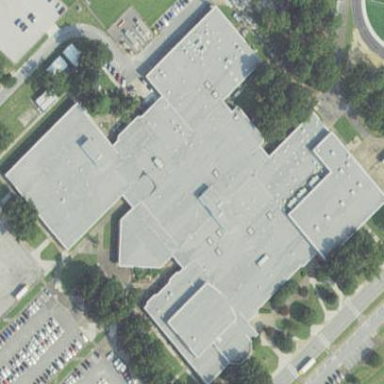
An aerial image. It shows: School building.